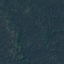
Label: Forest